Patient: sex M, age 69
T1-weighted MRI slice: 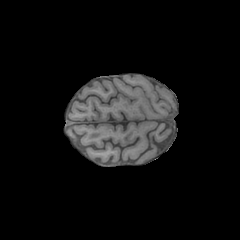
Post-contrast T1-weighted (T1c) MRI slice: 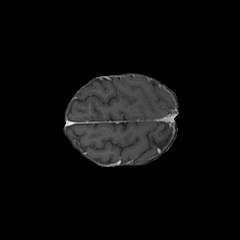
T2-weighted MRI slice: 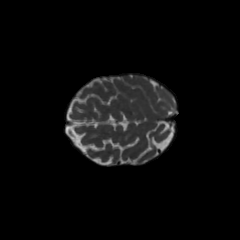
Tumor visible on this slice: no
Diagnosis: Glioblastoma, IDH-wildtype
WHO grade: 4